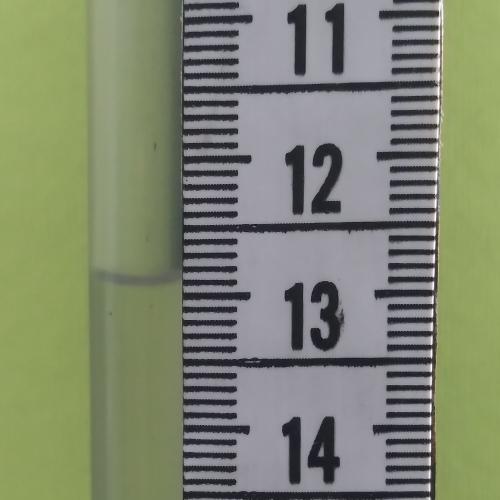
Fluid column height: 12.9 cm